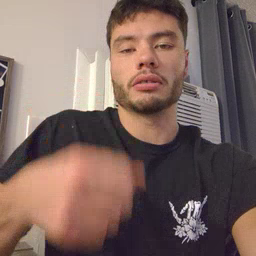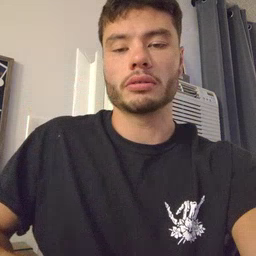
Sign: milk